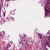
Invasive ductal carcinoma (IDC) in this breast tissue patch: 0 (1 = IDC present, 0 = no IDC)